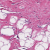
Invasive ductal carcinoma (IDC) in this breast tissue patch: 0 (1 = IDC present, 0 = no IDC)